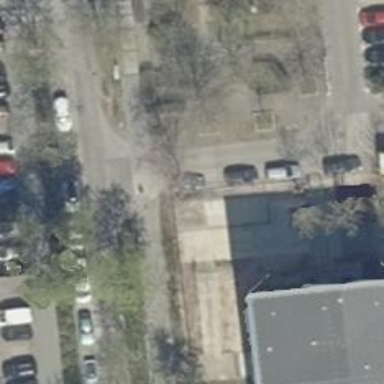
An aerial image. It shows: Sidewalk along the footway.